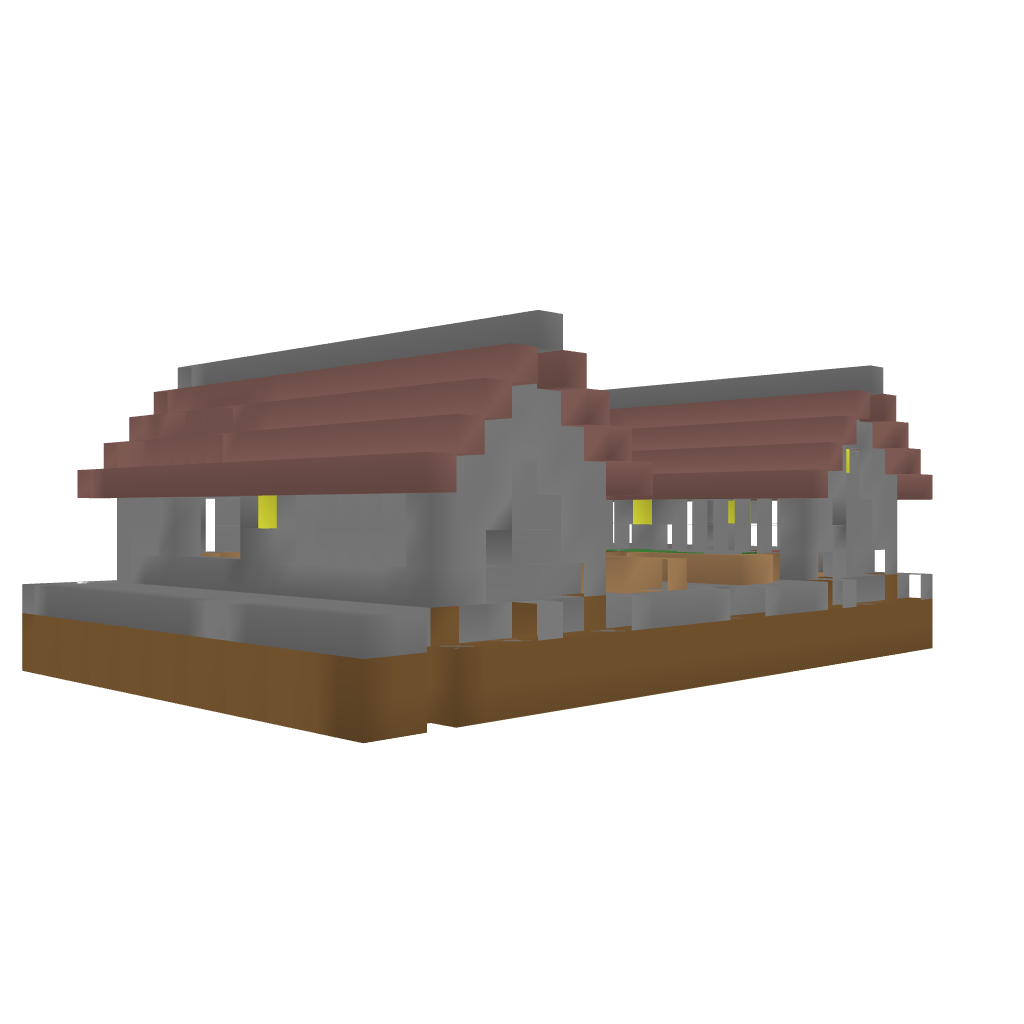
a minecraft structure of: Two room house bad low quality